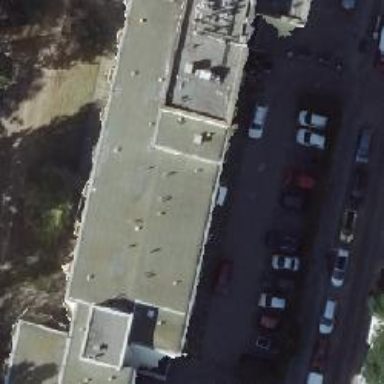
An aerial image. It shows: Parking available on the street side.